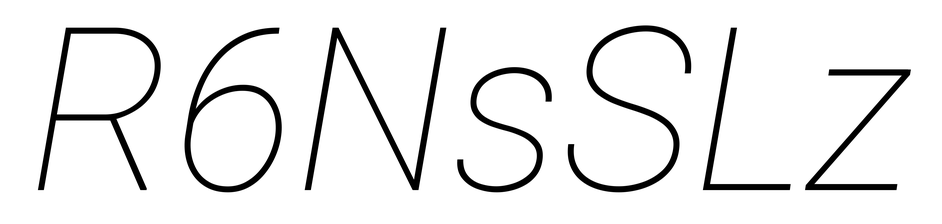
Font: Roboto-Italic_Thin_Italic